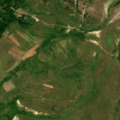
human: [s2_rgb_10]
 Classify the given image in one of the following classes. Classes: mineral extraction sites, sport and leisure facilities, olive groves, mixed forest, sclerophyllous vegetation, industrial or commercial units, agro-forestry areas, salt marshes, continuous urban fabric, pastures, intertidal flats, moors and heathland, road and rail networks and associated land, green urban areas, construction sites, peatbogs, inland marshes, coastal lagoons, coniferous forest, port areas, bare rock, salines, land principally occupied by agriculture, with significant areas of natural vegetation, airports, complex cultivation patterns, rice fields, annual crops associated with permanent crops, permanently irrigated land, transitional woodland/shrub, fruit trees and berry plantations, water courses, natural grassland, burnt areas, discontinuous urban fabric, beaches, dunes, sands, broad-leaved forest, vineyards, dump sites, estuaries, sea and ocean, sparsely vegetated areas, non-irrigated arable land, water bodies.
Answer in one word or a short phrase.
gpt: pastures, complex cultivation patterns, land principally occupied by agriculture, with significant areas of natural vegetation, natural grassland, transitional woodland/shrub